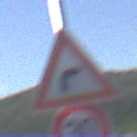
Verkehrszeichen: KurveRechts
Zusatzzeichen unten: Geschwindigkeit30
Umgebung: Outdoor, RoadRail
Tageszeit: MorningAfternoon
Wetter: PartlyCloudy
Licht: Natural
Jahreszeit: NotSpecified
Kontrast: HighContrast